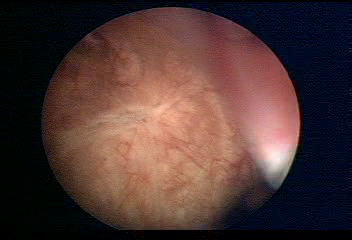
Modality: WLC
Class: Normal mucosa
Bladder cancer association: No